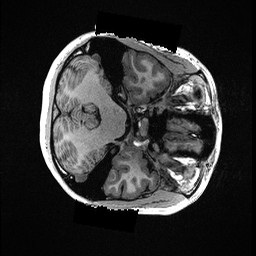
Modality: T1w
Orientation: axial
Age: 22
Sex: female
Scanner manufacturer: ge
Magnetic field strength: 3 T
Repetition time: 0.006952 s
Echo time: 0.00292 s